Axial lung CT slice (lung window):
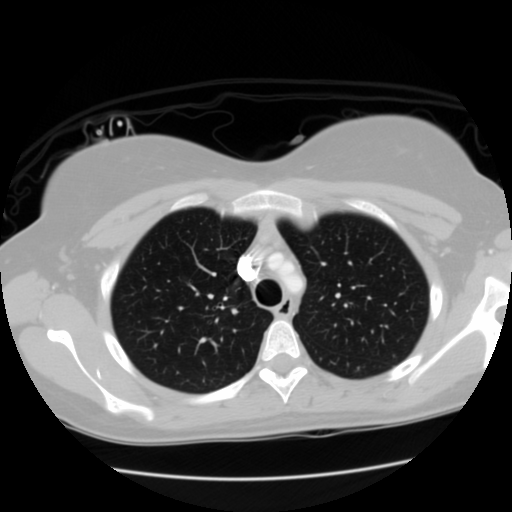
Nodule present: no